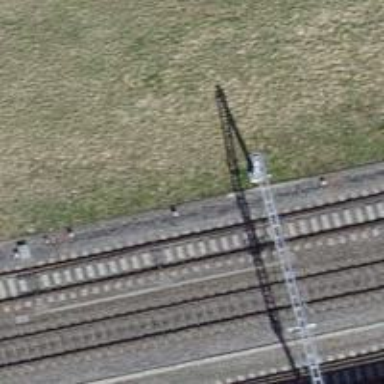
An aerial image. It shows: Railway switch.